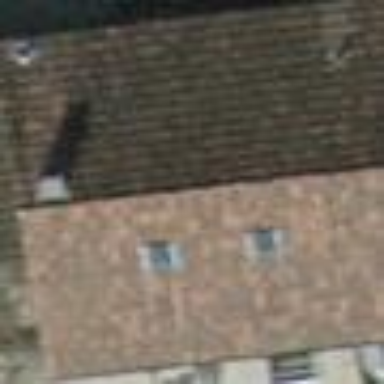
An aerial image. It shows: Semi-detached house.